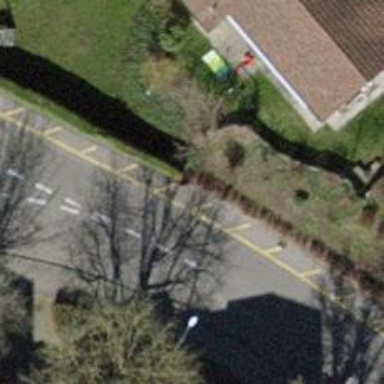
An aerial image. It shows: Hedge barrier.